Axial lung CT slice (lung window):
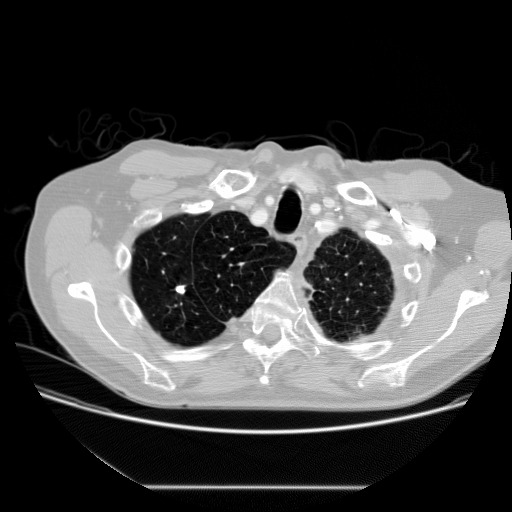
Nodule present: yes
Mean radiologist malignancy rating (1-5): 1.5